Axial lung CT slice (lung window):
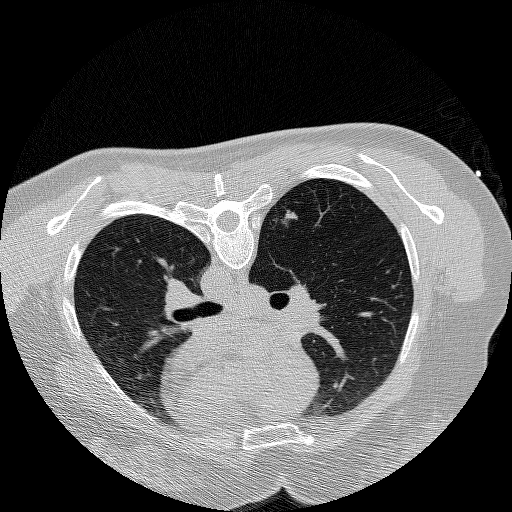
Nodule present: yes
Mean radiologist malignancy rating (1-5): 4.75